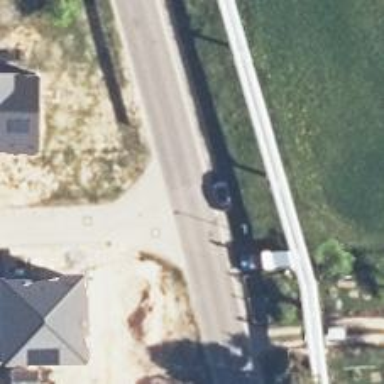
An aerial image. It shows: Residential road with driveway and designated cycle lane.